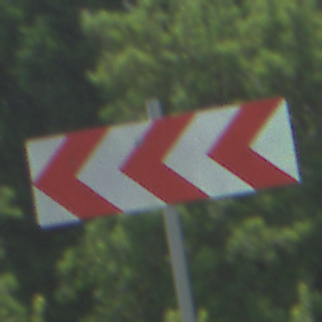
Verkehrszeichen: RichtungstafelnInKurvenGrossRechts
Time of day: Midday
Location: Outdoor (Nature)
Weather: PartlyCloudy
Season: NotSpecified
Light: Natural